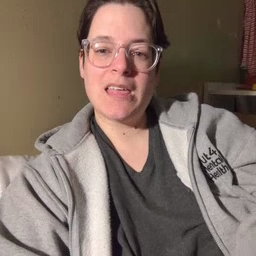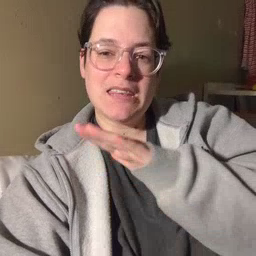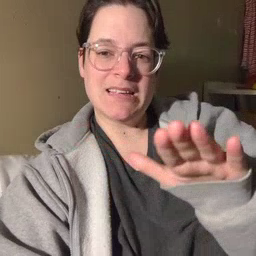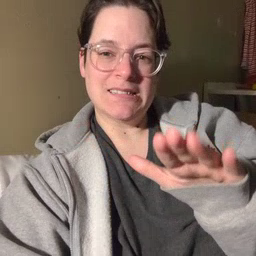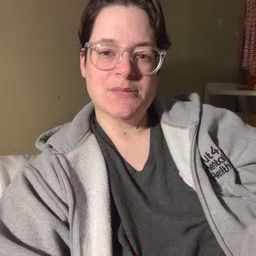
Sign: clean